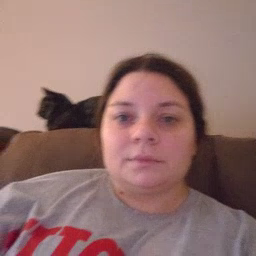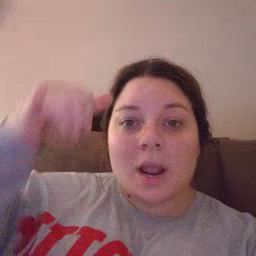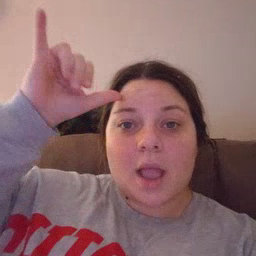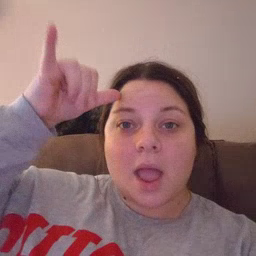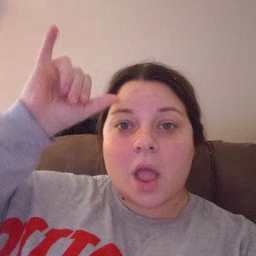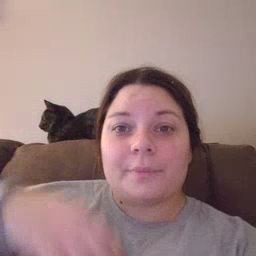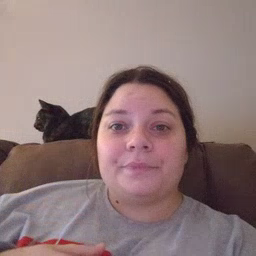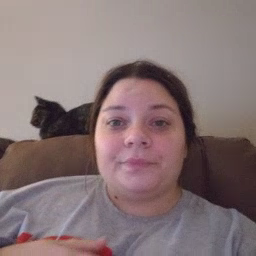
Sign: cow